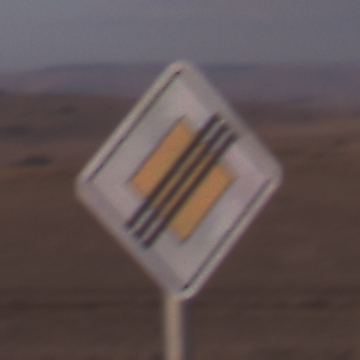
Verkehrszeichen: EndeVorfahrtsstrasse
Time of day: SunriseSunset
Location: Outdoor (Nature)
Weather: PartlyCloudy
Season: NotSpecified
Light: Natural